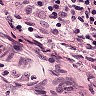
Metastatic tissue present: no